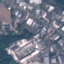
Label: Industrial